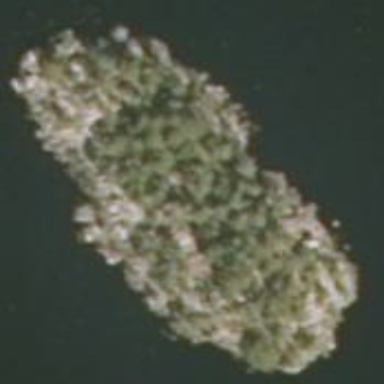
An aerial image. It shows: Image showing island.